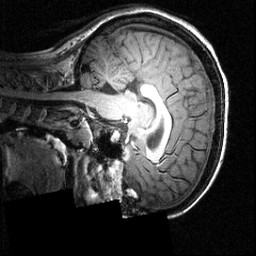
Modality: T1w
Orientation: sagittal
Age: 21
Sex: female
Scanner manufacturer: siemens
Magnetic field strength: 3.951 T
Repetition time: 1.5 s
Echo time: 0.00335 s